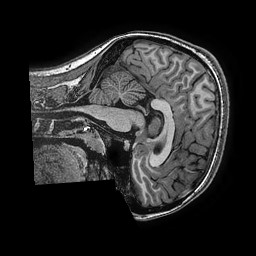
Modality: T1w
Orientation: sagittal
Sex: female
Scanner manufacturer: ge
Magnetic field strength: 3 T
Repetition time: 0.0077 s
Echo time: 0.003436 s